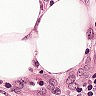
Metastatic tissue present: yes